Field crop: maize
Growth stage: 1
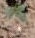
Species: datura